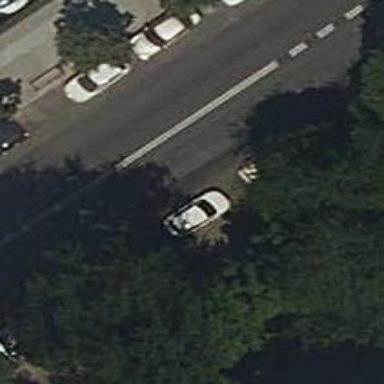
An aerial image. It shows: Paved pedestrian road.